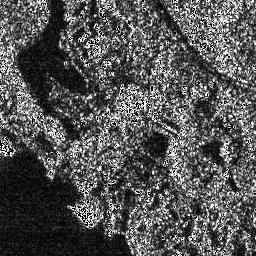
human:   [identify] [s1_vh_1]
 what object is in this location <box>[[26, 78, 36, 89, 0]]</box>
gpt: <ref>1 medium ship at the bottom</ref>